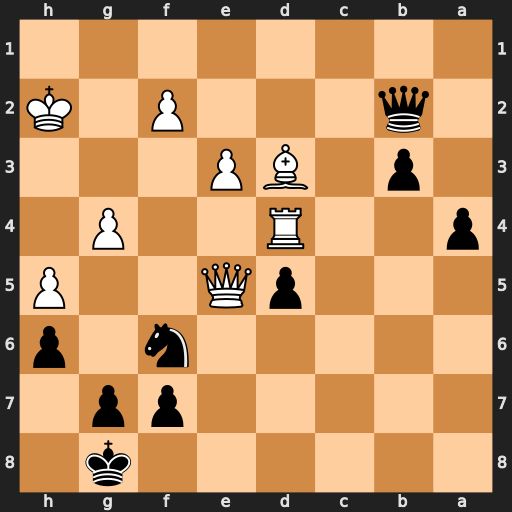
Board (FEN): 6k1/5pp1/5n1p/3pQ2P/p2R2P1/1p1BP3/1q3P1K/8
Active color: b
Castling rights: -
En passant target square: -
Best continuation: Nxg4+ Rxg4 Qxe5+